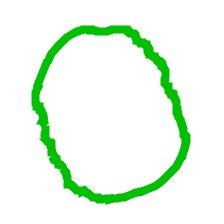
Shape: circle